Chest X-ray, PA view. Patient: 27 years old, sex M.
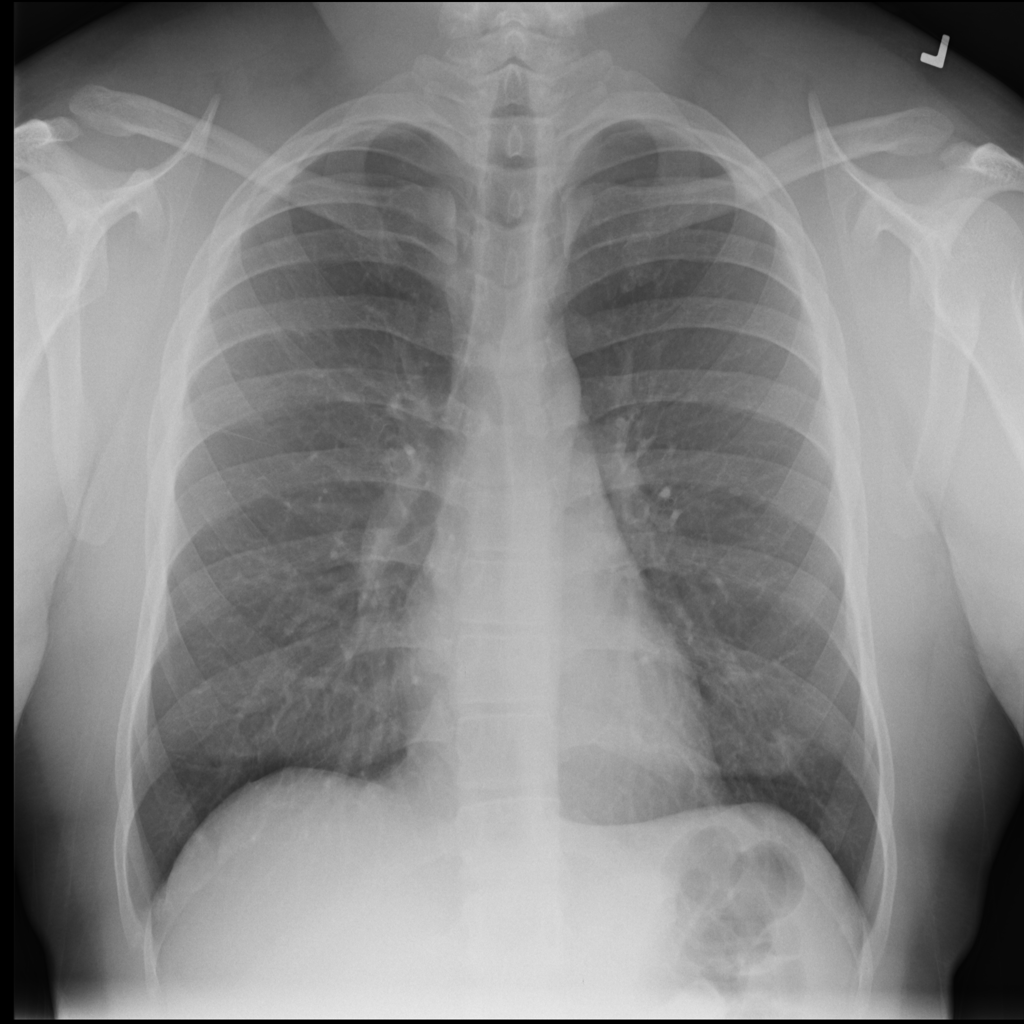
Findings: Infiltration